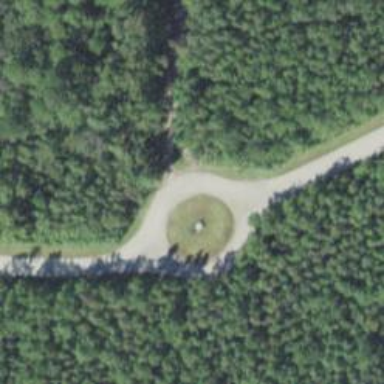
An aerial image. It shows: Roundabout.